Question: I created a project which contains many custom control to re-use in another projects. But now when I want to create a "ad-control" usercontrol, I need different ad-code for each project.So how can I add a config file to my Main project and read keys of this file from my dll ??
, I used google analytics and saw that when I install this reference to my project, they added an xml file, too.

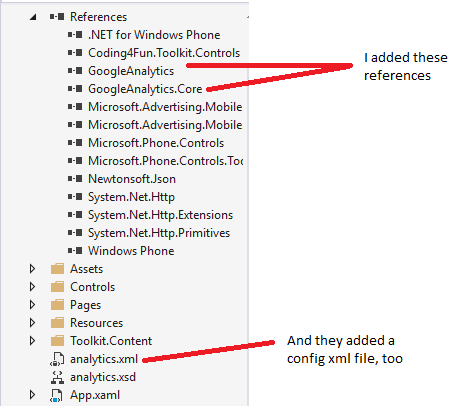
Answer: You can create a <URL> package and specify the files you wish to be included in the final 'nupkg' file.
Go the your '.csproj' folder and run 'nuget spec'. Then modify the resulting 'projectName.nuspec' file to include a 'files' section. Here, for example, I've indicated that I want all my txt files from the specified location copied in the target location:
'''
<files>
<file src="headers\*.txt" target="content\headers" />
</files>
'''
The 'target' location is relative to the 'packages/nameOfYourDll' and 'packages' is the folder containing all the 'dlls' you've downloaded through NuGet.
The next step is to pack your NuGet package with 'nuget pack projectName.csproj'. This will result in a 'projectName.nupkg' file. This is what you use to deploy your dll in another project through the NuGet Manager.
You can now either upload your dll to NuGet or copy it into a location on your drive. With this second option, you can then go in Visual Studio in Tools --> Library Package Manager --> Package Manager Settings and select Package Sources from the left menu. You can then add your location where you've saved you 'nupkg' file.
You can now go and right-click on References in your project and go to Manage NuGet Packages. But instead of searching on nuget.org, you can select your local NuGet 'repository' from the menu on the left. After you install the selected local package, the files from 'src' will be copied to the 'target' location and your dll will have access to them. You'll just have to find meaningful paths now.
This answer was given in a hurry, but I can add clarifications if you find it useful.